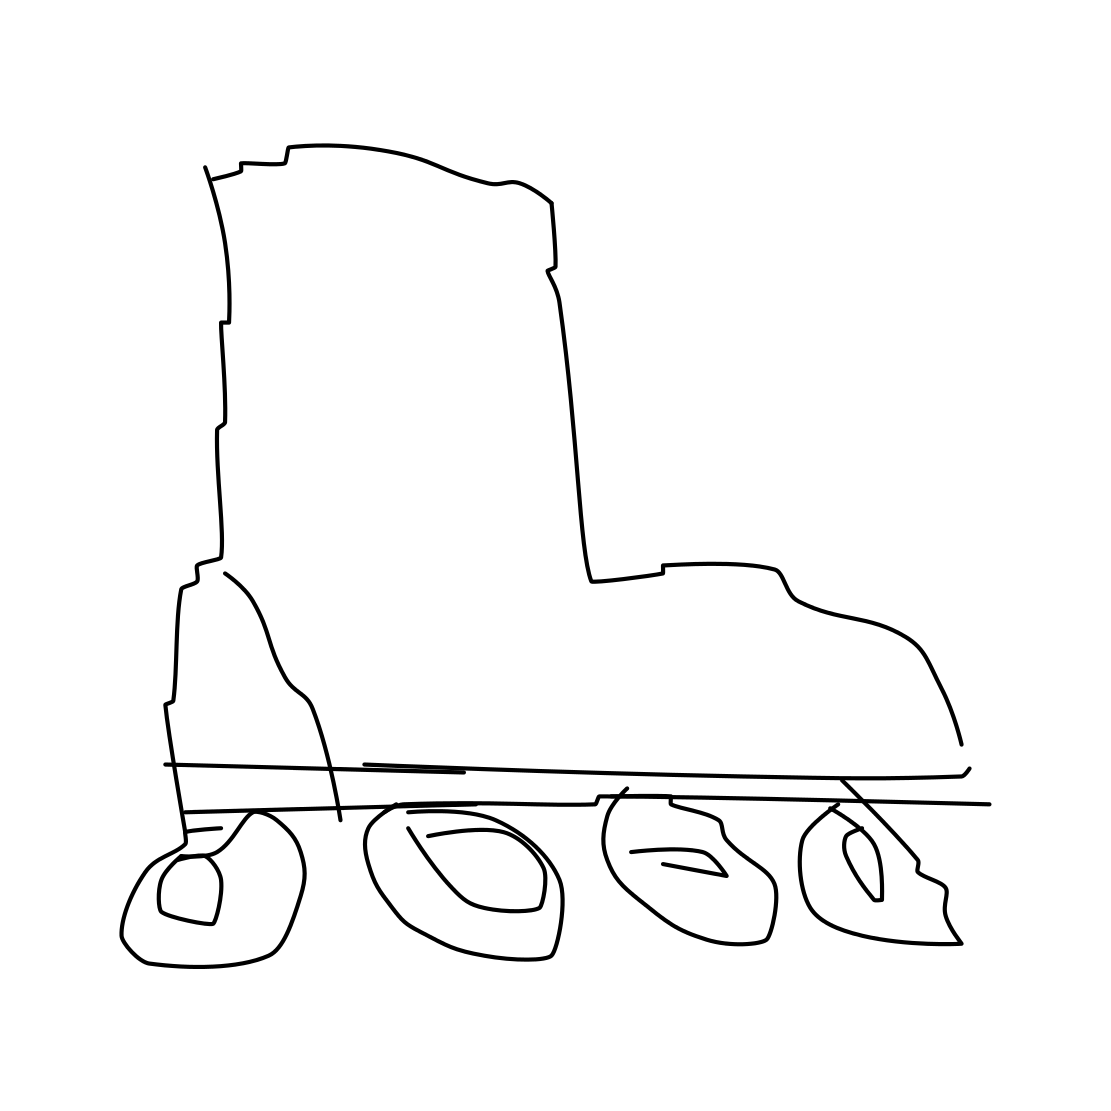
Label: rollerblades